Question: code written in browser; probably not perfectly accurate, but it should give the general idea.
I've got a stack of views, something like this:
'''
CGRect theFrame = CGRectMake(0, 0, 10, 10);
UIView *v1 = [UIView alloc] initWithFrame: theFrame];
UIView *v2 = [UIView alloc] initWithFrame: theFrame];
UIView *v3 = [UIView alloc] initWithFrame: theFrame];
// Set all the background colors, so I can see them: snip
// set all the clipsToBounds = NO, so I can place however I want: snip
v2.center = CGPointMake(100, 80);
[v1 addSubview: v2];
v3.center = CGPointMake (57, 42);
[v2 addSubview: v3];
v1.center = CGPointMake (193, 44);
[self.view addSubview: v1];
// etc., time passes, user presses TEST button
CGAffineTransform sXfrm = CGAffineTransformMakeScale(3.5, 4.7);
CGAffineTransform rXfrm = CGAffineTransformMakeRotation(M_PI / 3.);
v1.transform = CGAffineTransformConcat(sXfrm, rXfrm);
// etc., rotate & scale v2, while we're at it. snip
// Leave v3 unrotated & unscaled.
'''
Ok, at this point, everything is displaying on the screen exactly as desired. My question is:
Where (that is: where, in self.view's coordinate space) is 'v3.center'?
Here's some code that gives the CLOSE answer, but not-quite right, and I can't seem to figure out what's wrong with it:
'''
CGRect testRect = CGRectMake(0, 0, 20, 20);
UIView *testView = [[UIView alloc] initWithFrame: testRect];
testView.backgroundColor = [UIColor greebColor];
[self.view addSubview: testView];
CGPoint center = v1.center;
#if 1 // Apply Transform
CGPoint ctr2 = CGPointApplyAffineTransform(v2.center, v1.transform);
#else // use layer
CGPoint ctr2 = CGPointMake ((v2.layer.frame.origin.x + (v2.layer.frame.size.width / 2.)),
(v2.layer.frame.origin.y + (v2.layer.frame.size.height / 2.)) );
ctr2 = CGPointApplyAffineTransform(ctr2, v1.transform);
#endif
center.x += ctr2.x;
center.y += ctr2.y;
CGPoint ctr3 = CGPointApplyAffineTransform(v3.center, CGAffineTransformConcat(v2.transform, v1.transform));
center.x += ctr3.x;
center.y += ctr3.y;
testView.center = center; // I want this to lay on top of v3
[self.view addSubview: testView];
'''
In my actual code, I put in-between test-views at all the intermediate centers. What I get is: testView1 (center) is correct, testView2 (ctr2) is off by a little, testView3 (ctr3) is off by a little more.
The '#if' is because I was experimenting with using ApplyAffine vs layer. Turns out they both give the same result, but it's a tad off.
Hopefully clarifying image:

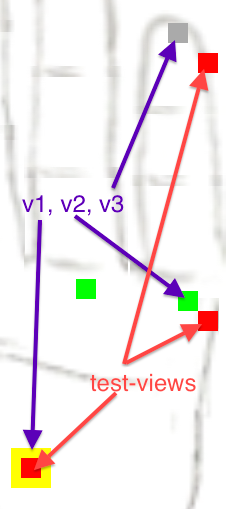
Answer: You can use the UIView's convert points methods:
'''
convertPoint:toView:
convertPoint:fromView:
convertRect:toView:
convertRect:fromView:
'''
However once you apply a transformation, you should stop using frames and use center + bounds instead (which might be the reason your code is not working), from apple docs (for frame):
> Warning: If the transform property is not the identity transform, the
value of this property is undefined and therefore should be ignored.
The only other thing you have to be conscious about is, which view invoques the convert to what other view since the results change. (source coordinate system -> target coordinate system.)
Thanks to this answer and Chiquis' comments in the question, my (Olie's) final (working) code looks like this:
'''
CGRect testRect = CGRectMake(0, 0, 20, 20);
UIView *testView[3];
for (int ii = 0 ; ii < 3 ; ++ii)
{
testView[ii] = [[UIView alloc] initWithFrame: testRect];
testView[ii].backgroundColor = [UIColor redColor];
[self.view addSubview: testView[ii]];
}
testView[0].center = v0.center;
testView[1].center = [v0 convertPoint: v1.center toView: self.view];
testView[2].center = [v1 convertPoint: v2.center toView: self.view];
'''
To clarify some, v1 is a subview of v0, and v2 is a subview of v1; this dictates the receivers in the covertPoint: calls.